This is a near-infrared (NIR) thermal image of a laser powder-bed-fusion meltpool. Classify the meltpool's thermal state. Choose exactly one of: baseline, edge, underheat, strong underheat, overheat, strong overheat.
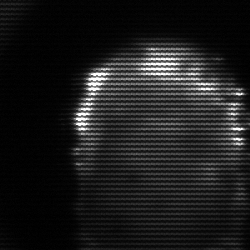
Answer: baseline